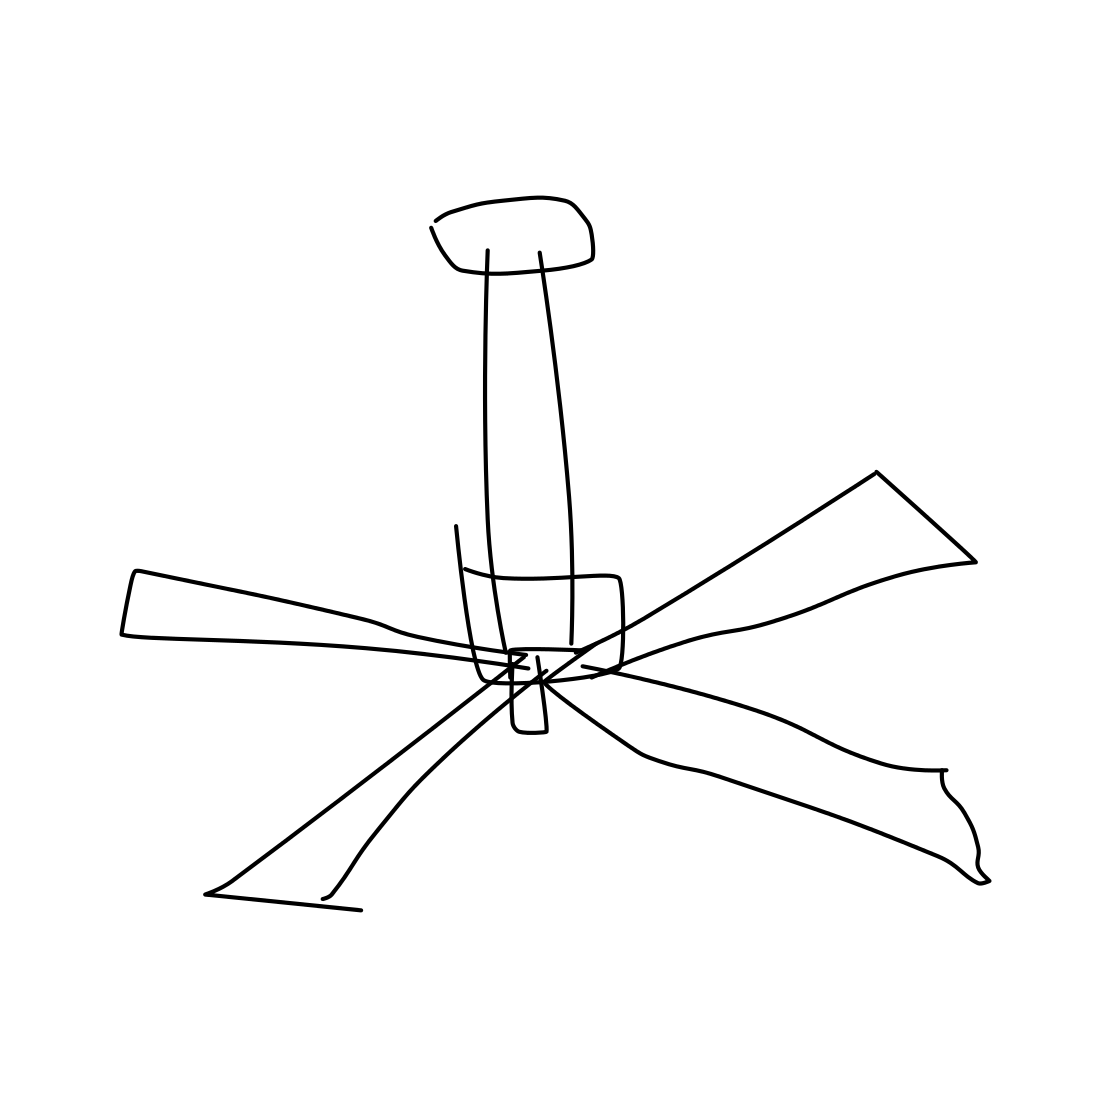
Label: fan